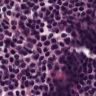
Metastatic tissue present: no